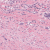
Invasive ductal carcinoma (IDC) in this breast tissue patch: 1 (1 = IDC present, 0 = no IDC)